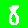
Digit: 8